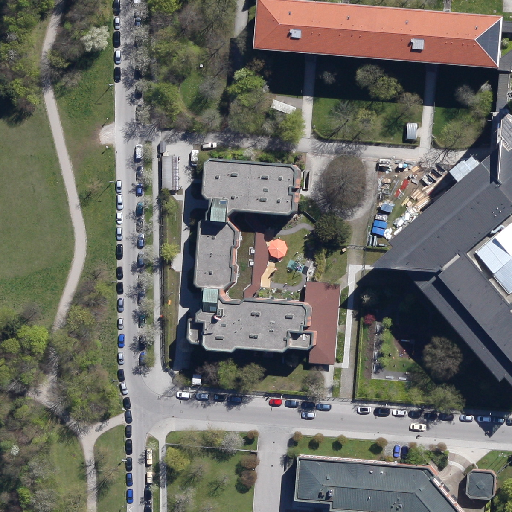
Referring expression: sidewalk along with tree